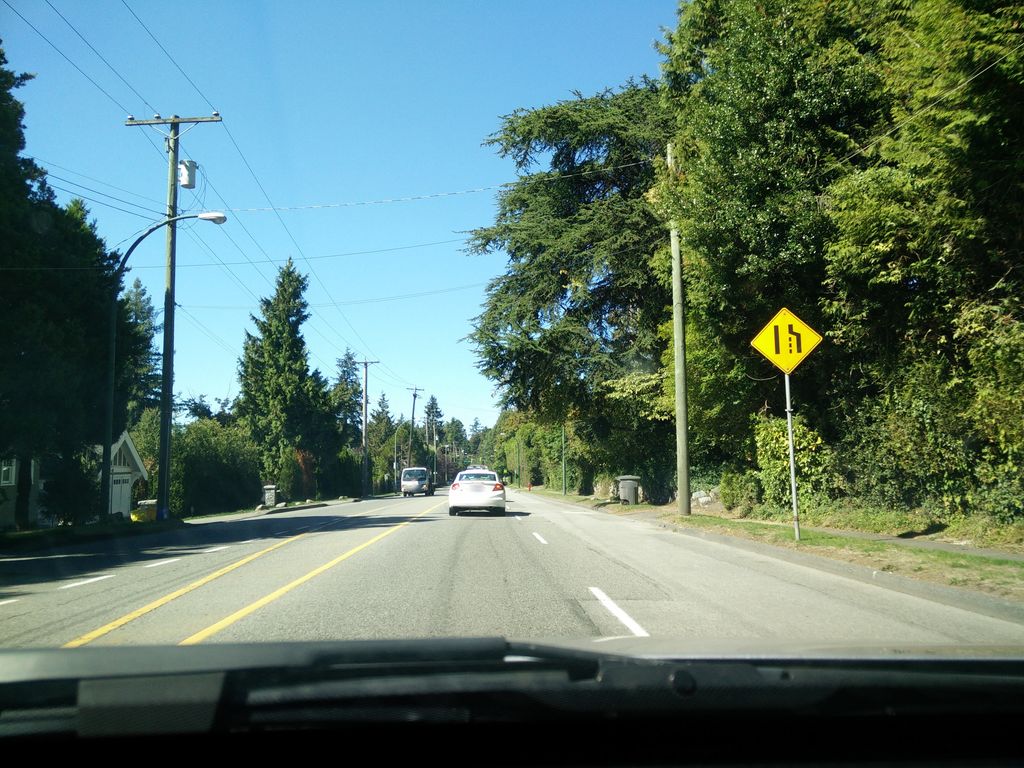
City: vancouver